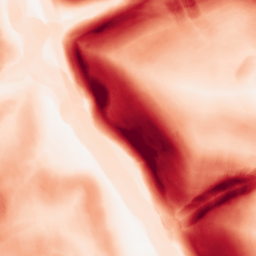
Category: morphological
Decomposition family: morphological_gradient
Decomposition parameters: size: 10
shape: disk
Upsampling method: linear_exact
Upsampling parameters: scale: 8
Upsampling scale: 8